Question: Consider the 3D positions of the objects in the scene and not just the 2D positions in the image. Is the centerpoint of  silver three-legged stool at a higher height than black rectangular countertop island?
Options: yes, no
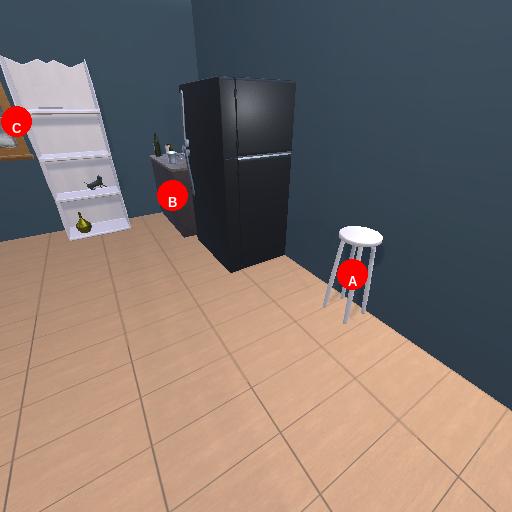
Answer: yes